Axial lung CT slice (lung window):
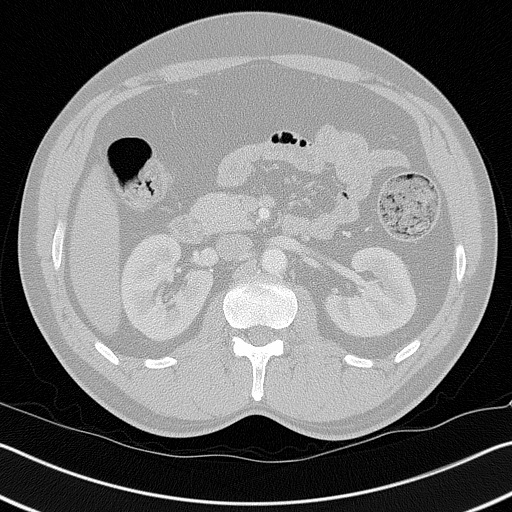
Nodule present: no